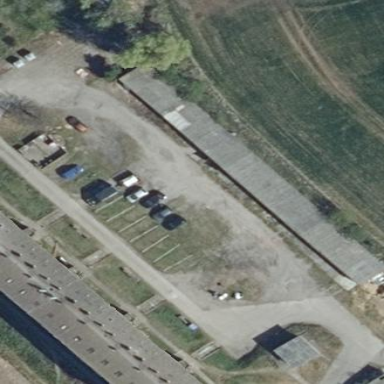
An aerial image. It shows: Group of garages.